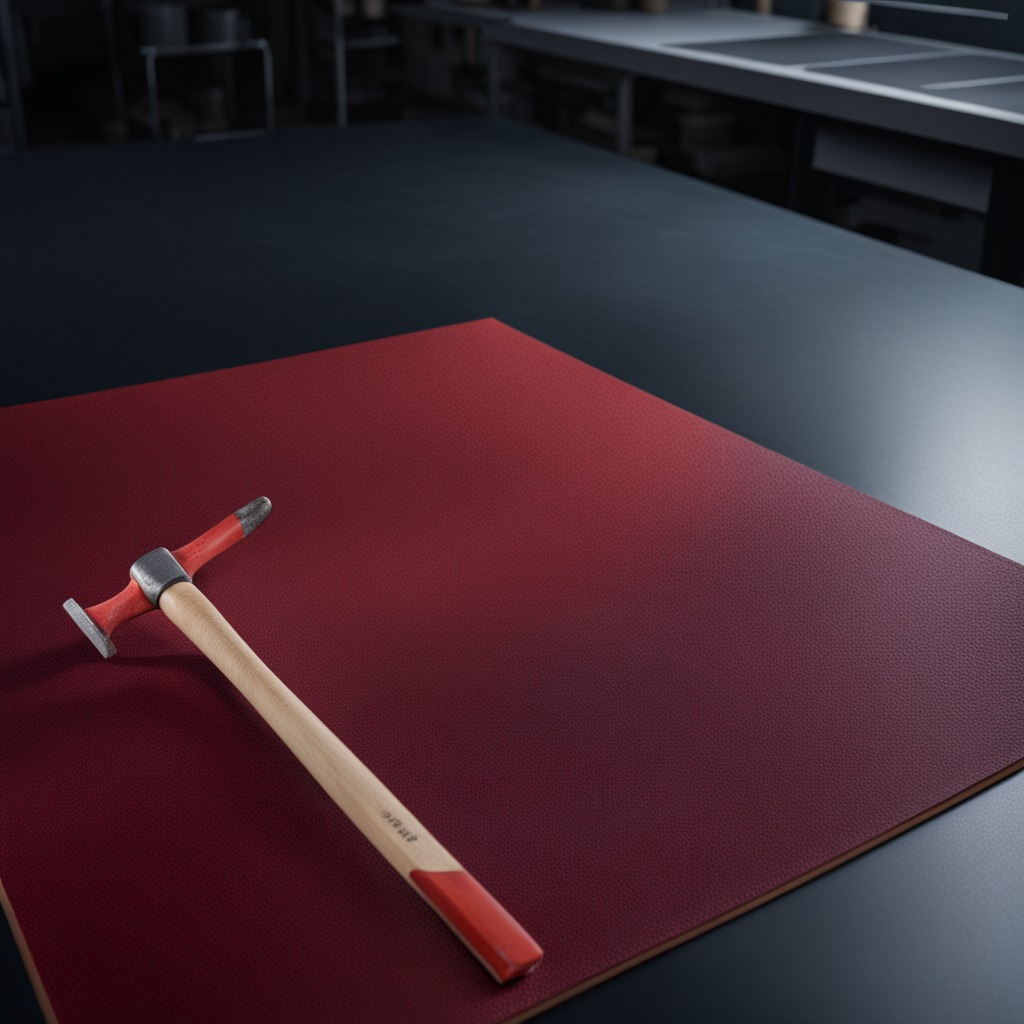
A hammer lying on a clean granite tabletop covered with a red rubber mat inside a workshop at night dim ambient light soft shadows worn but beneath the mat